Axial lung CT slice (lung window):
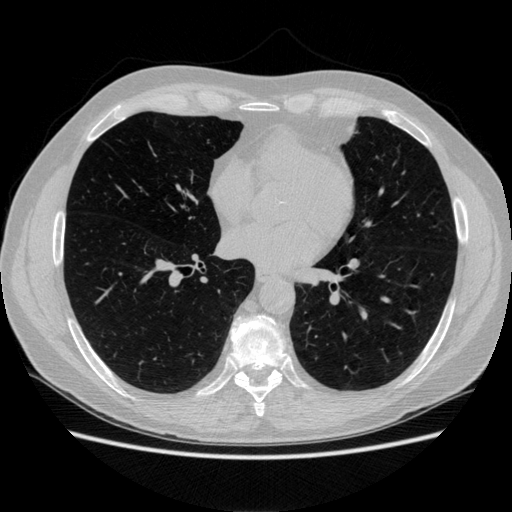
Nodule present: no